Question: I'm having a problem getting data from a .CSV into a column of datatype FLOAT. I've tried to link it directly and also use the Data Conversion Task, but (in both cases) it kept telling me that it couldn't convert:
'''
Error: 0xC02020C5 at DC_Weekly_Cost_Target csv to FatzWklyCst_Target, Data Conversion [156]: Data conversion failed while converting column "Target" (22) to column "Copy of Target" (163). The conversion returned status value 2 and status text "The value could not be converted because of a potential loss of data.".
'''
My research led me to using the Derived Column Transformation Editor. I found a few websites that walked me through how properly use the "Expression" portion:

Above is how I'm attempting to transform the strings (Target and Waste) into datatype Float. I'm not receiving an error message when using the Editor (i.e. It will let me clik OK without an error), however, I am receiving an error when I attempt to run the package:
'''
Error: 0xC0049064 at DC_Weekly_Cost_Target csv to FatzWklyCst_Target, Map Target in correct datatype 1 1 [222]: An error occurred while attempting to perform a type cast.
Error: 0xC0209029 at DC_Weekly_Cost_Target csv to FatzWklyCst_Target, Map Target in correct datatype 1 1 [222]: SSIS Error Code DTS_E_INDUCEDTRANSFORMFAILUREONERROR. The "component "Map Target in correct datatype 1 1" (222)" failed because error code 0xC0049064 occurred, and the error row disposition on "output column "Target_Float" (227)" specifies failure on error. An error occurred on the specified object of the specified component. There may be error messages posted before this with more information about the failure.
Error: 0xC0047022 at DC_Weekly_Cost_Target csv to FatzWklyCst_Target, SSIS.Pipeline: SSIS Error Code DTS_E_PROCESSINPUTFAILED. The ProcessInput method on component "Map Target in correct datatype 1 1" (222) failed with error code 0xC0209029 while processing input "Derived Column Input" (223). The identified component returned an error from the ProcessInput method. The error is specific to the component, but the error is fatal and will cause the Data Flow task to stop running. There may be error messages posted before this with more information about the failure.
'''
This is my first time using the Derived Column Transformation Editor. Does anyone see what I'm doing incorrectly? Or, do you have any suggestions as to what may be the best approach to getting data from a .csv file into a column of datatype float? I appreciate any help that anyone can give me.
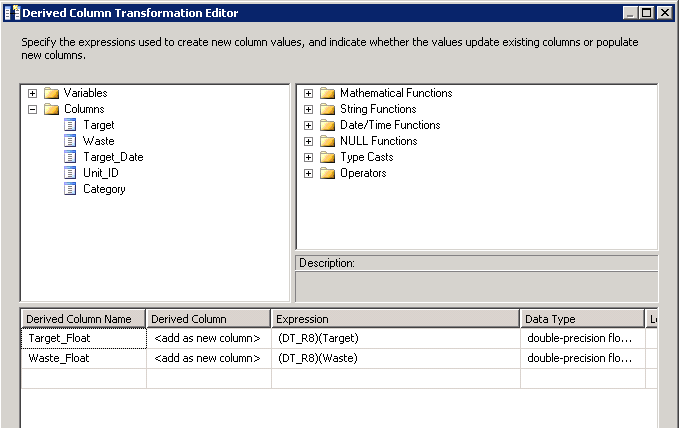
Answer: You have tried a reasonable approach but something in the data is blowing it up - possibly "invalid" characters e.g. $ or ,
I would replace the Derived Column transformation with a Script Task. There you can leverage the .NET Framework e.g. Try ... Catch, TryParse, Regex. You can debug your code line-by-line to inspect the rows with errors. You can also use Reflection to factor your conversion code as a function that you call for each column passed into the Script Task.
PS: your destination is irrelevant.